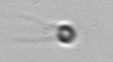
Label: flagellate